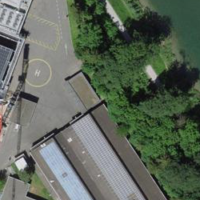
EUNIS habitat code: 55
Species observed at this site:
Hedera helix